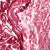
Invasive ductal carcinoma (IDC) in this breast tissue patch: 0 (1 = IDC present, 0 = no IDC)